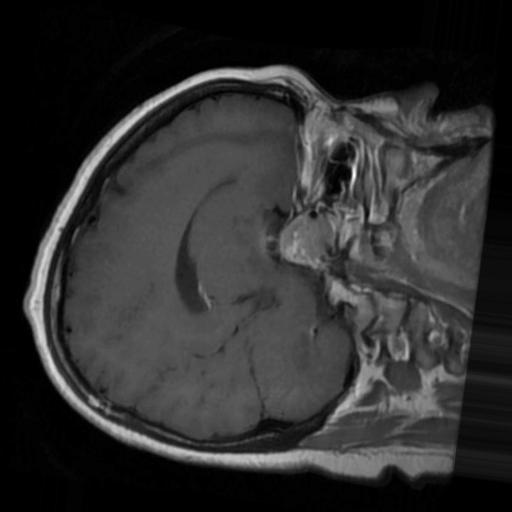
Label: brain_tumor